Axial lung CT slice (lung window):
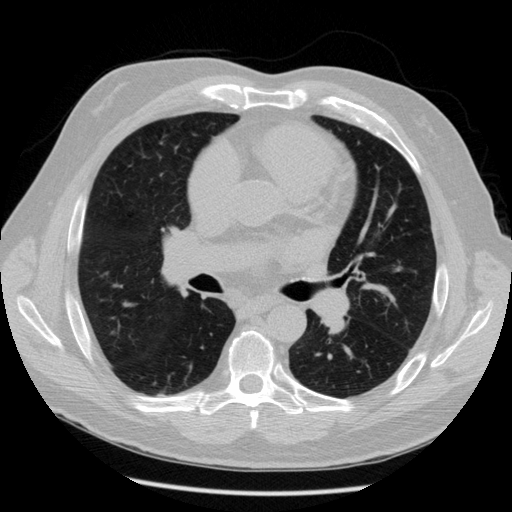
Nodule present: no